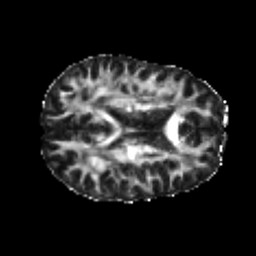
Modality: FA
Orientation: axial
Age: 25
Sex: male
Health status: healthy
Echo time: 0.074 s